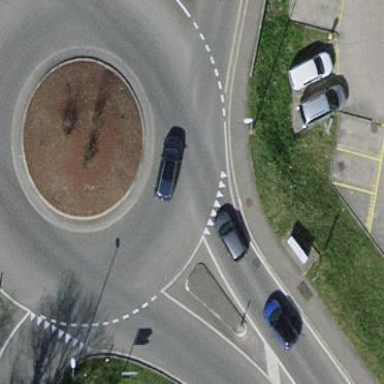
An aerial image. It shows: Roundabout at primary highway.